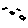
Label: bird